Interaction volume radius: 5 \u00c5
Interaction volume height: 15 \u00c5
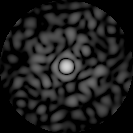
Disorder parameter: 0.8512